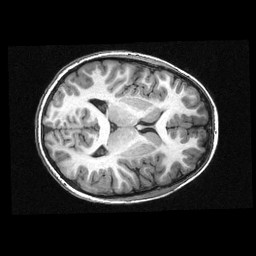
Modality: T1w
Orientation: axial
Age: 9
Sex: male
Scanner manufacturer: siemens
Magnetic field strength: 3 T
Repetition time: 2.3 s
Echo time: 0.00336 s